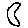
Label: moon